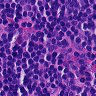
Metastatic tissue present: no